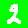
Digit: 2